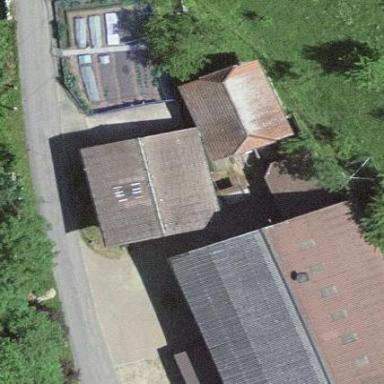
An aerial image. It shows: Shed building.